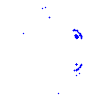
Particle: electron